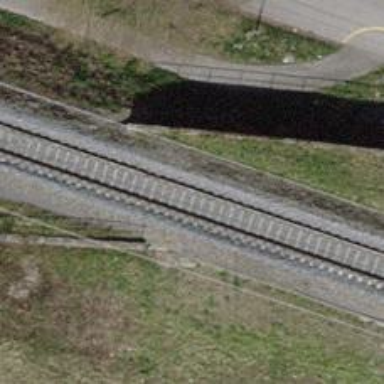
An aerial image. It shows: Railway tunnel with overhead electrified contact lines.